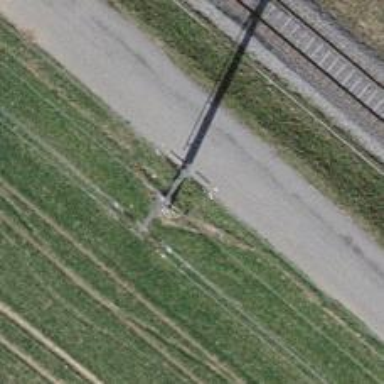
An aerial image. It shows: Concrete power pole.